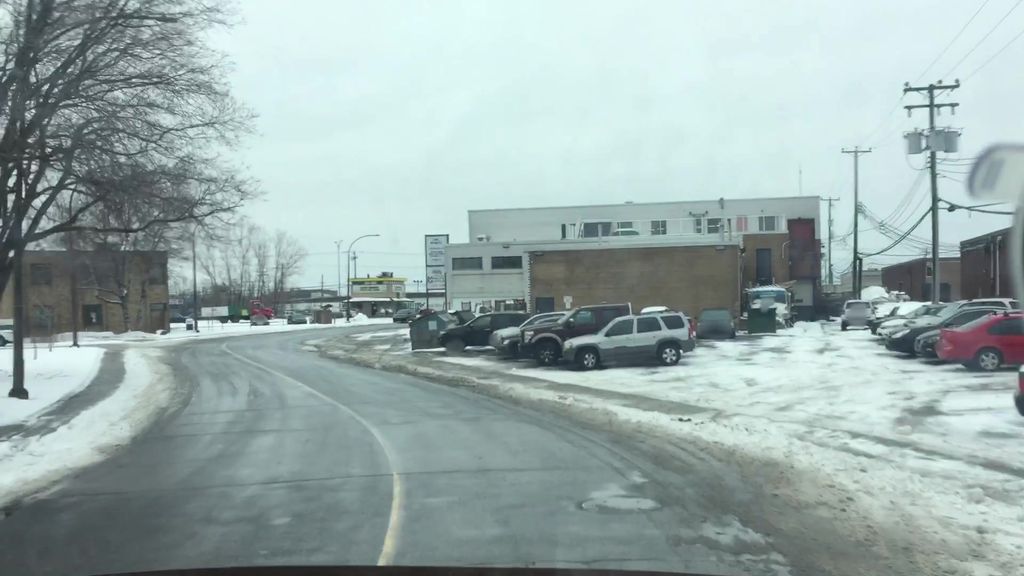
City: montreal